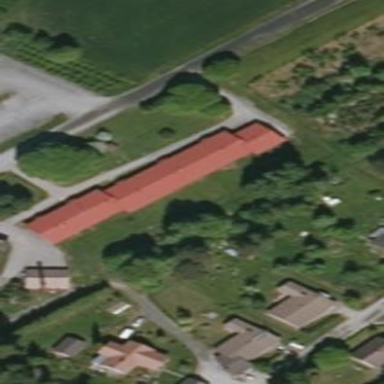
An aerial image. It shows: Terrace building.